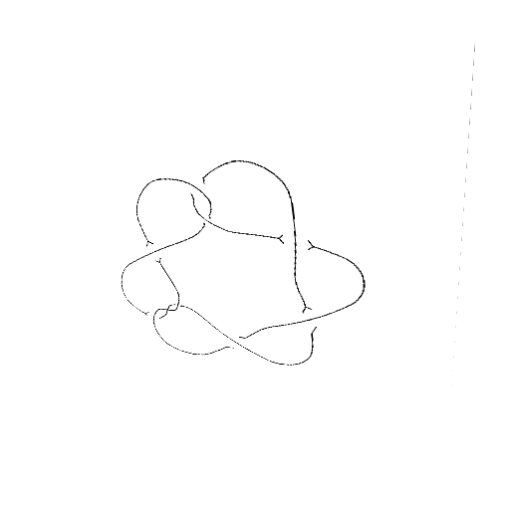
Crossing number: 9